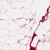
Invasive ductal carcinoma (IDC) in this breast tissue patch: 0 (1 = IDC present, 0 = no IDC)